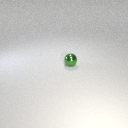
small green metal sphere